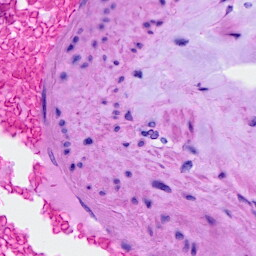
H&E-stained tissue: Ovarian